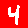
Digit: 4